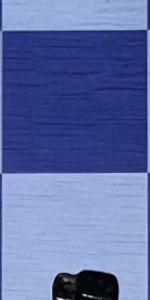
Label: Empty